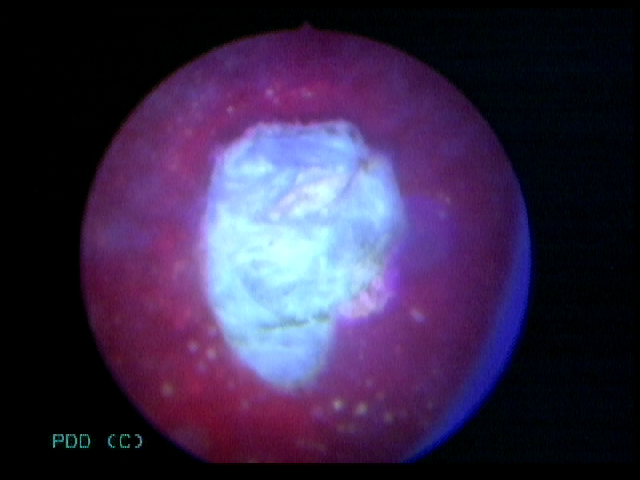
Modality: BLC
Class: Anatomical landmarks
Subclass: ResectionBed
Lesion: L1
Stage: T1
Morphology: Papillary
Bladder cancer association: No